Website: macys
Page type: billing-address
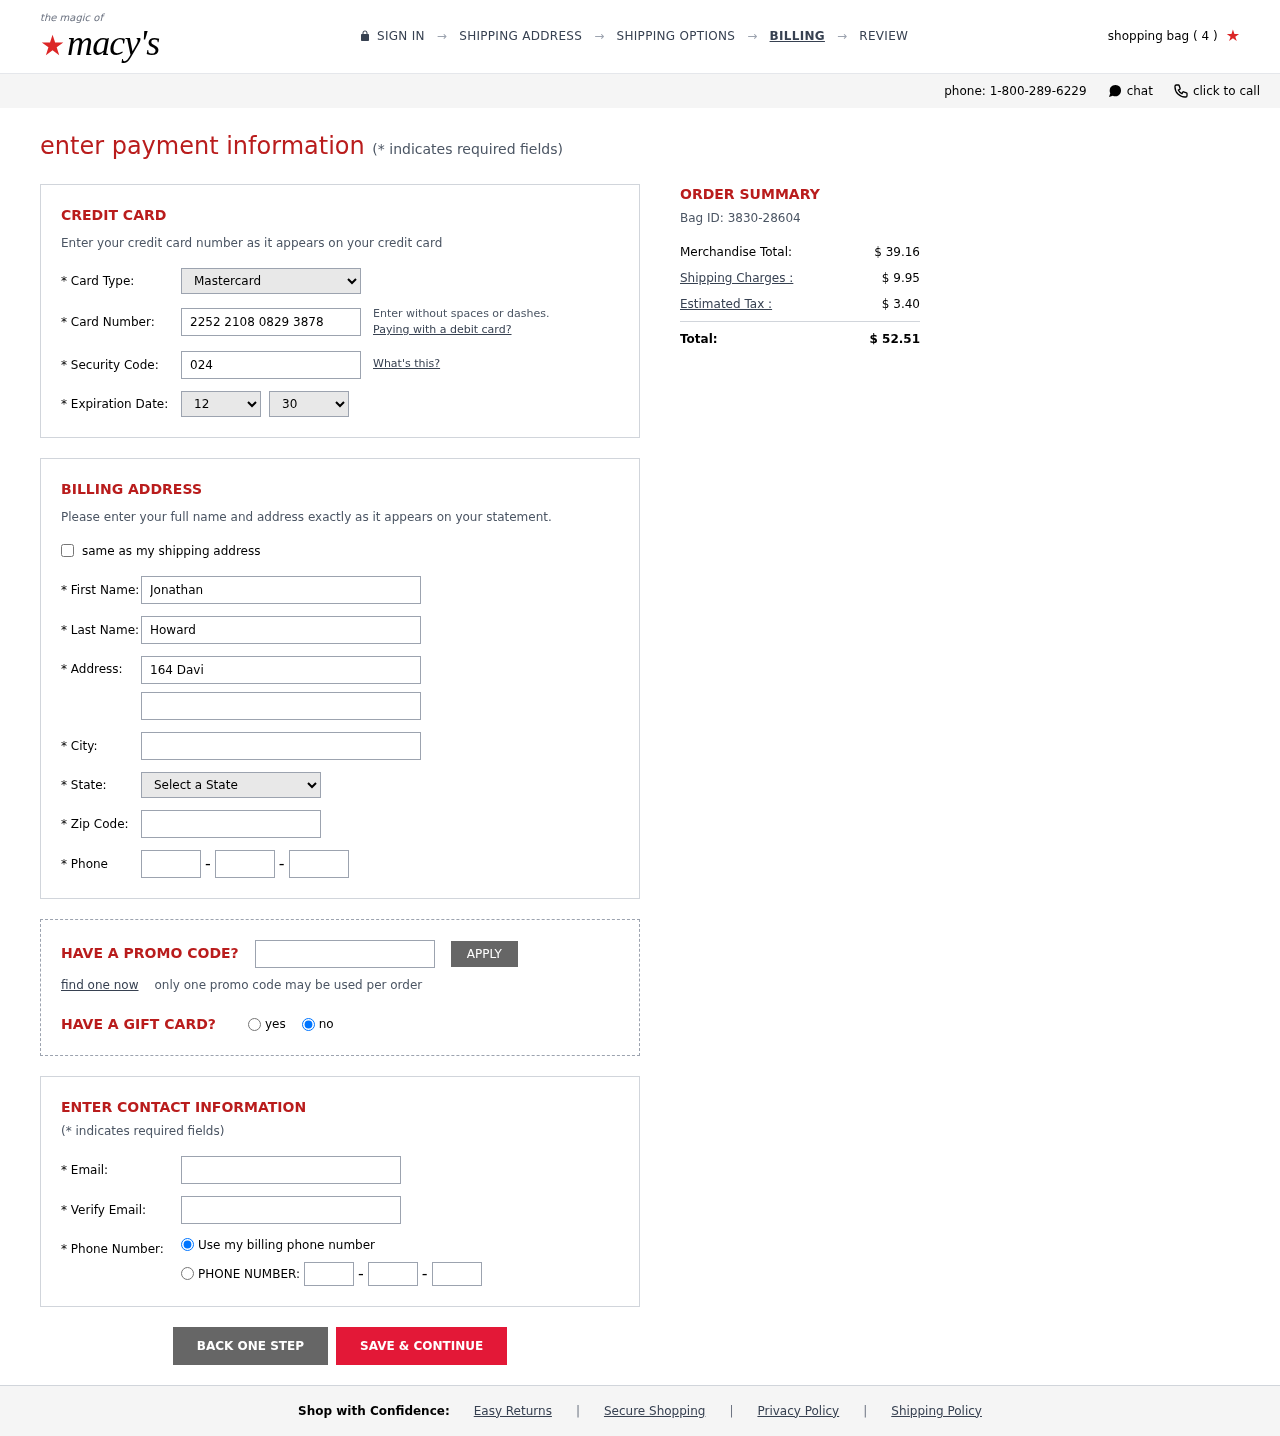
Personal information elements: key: PII_CARD_CVV
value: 024
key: PII_CARD_EXPIRY_MONTH
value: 12
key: PII_CARD_EXPIRY_YEAR
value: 30
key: PII_CARD_NUMBER
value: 2252 2108 0829 3878
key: PII_CARD_TYPE
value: Mastercard
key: PII_CITY
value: West Connie
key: PII_EMAIL
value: jhoward@hotmail.com
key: PII_FIRSTNAME
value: Jonathan
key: PII_LASTNAME
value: Howard
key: PII_PHONE_AREA
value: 474
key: PII_PHONE_PREFIX
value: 265
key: PII_PHONE_SUFFIX
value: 0324
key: PII_POSTCODE
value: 73384
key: PII_STATE_ABBR
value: NH
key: PII_STREET
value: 164 Davis Centers Suite 125
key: PII_STREET2
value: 130 Marcus Trace
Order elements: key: ORDER_NUM_ITEMS
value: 4
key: ORDER_ID
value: Bag ID: 3830-28604
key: ORDER_SUBTOTAL
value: $ 39.16
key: ORDER_SHIPPING_COST
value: $ 9.95
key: ORDER_TAX
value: $ 3.40
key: ORDER_TOTAL
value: $ 52.51